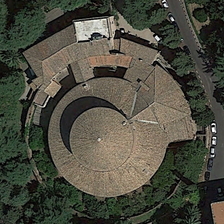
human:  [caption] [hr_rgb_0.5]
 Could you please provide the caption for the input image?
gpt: many green trees are around a circle building near a road .

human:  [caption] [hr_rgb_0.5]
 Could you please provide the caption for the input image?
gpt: many green trees are around a circle building near a road .

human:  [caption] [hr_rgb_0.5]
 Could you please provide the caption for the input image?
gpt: many green trees are around a circle building near a road .

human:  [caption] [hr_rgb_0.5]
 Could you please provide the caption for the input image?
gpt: many green trees are around a circle building near a road .

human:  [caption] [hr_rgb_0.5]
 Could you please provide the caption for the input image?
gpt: many green trees are around a circle building near a road .